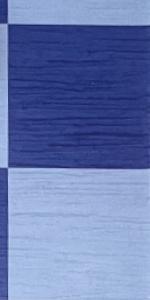
Label: Empty